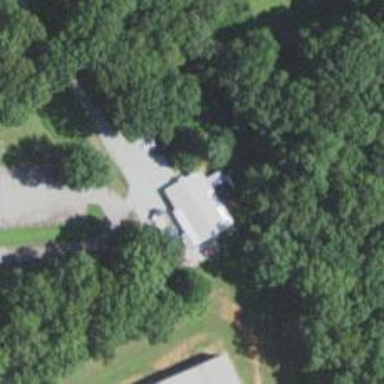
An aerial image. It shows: Animal shelter.